Question: I have Excel Export functionality in my MVC App. The way this works is, I use this line:
'''
window.open((actionUrl + "?id=" + guid + "&viewName=" + viewUrl + "&fileName=" + fileName), null, null, null);
'''
This enables me to pass all of my parameters to the MVC action through the URL. The action looks like this:
'''
public ActionResult ExportToExcel(Guid? id, string viewName, string fileName)
{
IndicationBase indication = CachedTransactionManager<IndicationBase>.GetCachedTransactions(id.Value);
return new ExcelResult<Chatham.Web.Models.Indications.ModelBase>
(
ControllerContext,
viewName,
fileName,
indication.Model
);
}
'''
It then calls the Excel Result which looks like this:
'''
public class ExcelResult<Model> : ActionResult
{
string _fileName;
string _viewPath;
Model _model;
ControllerContext _context;
public ExcelResult(ControllerContext context, string viewPath, string fileName, Model model)
{
this._context = context;
this._fileName = fileName;
this._viewPath = viewPath;
this._model = model;
}
protected string RenderViewToString()
{
using (var writer = new StringWriter())
{
var view = new WebFormView(_viewPath);
var vdd = new ViewDataDictionary<Model>(_model);
var viewCxt = new ViewContext(_context, view, vdd, new TempDataDictionary(), writer);
viewCxt.View.Render(viewCxt, writer);
return writer.ToString();
}
}
void WriteFile(string content)
{
HttpContext context = HttpContext.Current;
context.Response.Clear();
context.Response.AddHeader("content-disposition", "attachment;filename=" + _fileName);
context.Response.Charset = "";
context.Response.Cache.SetCacheability(HttpCacheability.NoCache);
context.Response.ContentType = "application/ms-excel";
context.Response.Write(content);
context.Response.End();
}
public override void ExecuteResult(ControllerContext context)
{
string content = this.RenderViewToString();
this.WriteFile(content);
}
}
'''
All of this works in Firefox but not in IE. Could it be something with the Response headers? That was my first guess but I wouldn't even know where to begin looking for something wrong.
The error that comes back from IE is this:

Any help would be greatly appreciated. Thanks!
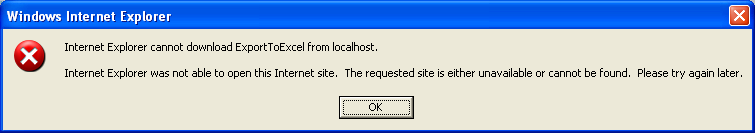
Answer: Don't set
'''
context.Response.Cache.SetCacheability(HttpCacheability.NoCache);
'''
in IE.